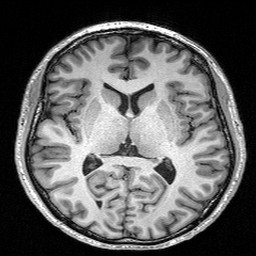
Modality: T1w
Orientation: coronal
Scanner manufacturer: siemens
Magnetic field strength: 3 T